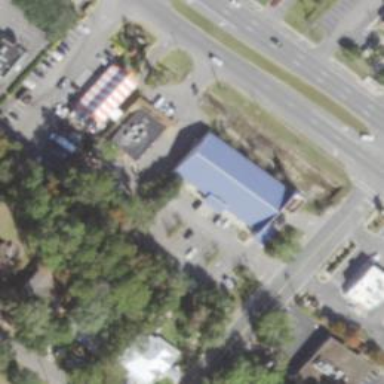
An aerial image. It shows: Commercial building.